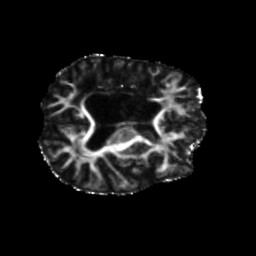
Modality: FA
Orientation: axial
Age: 31
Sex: female
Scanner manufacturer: siemens
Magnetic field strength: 3 T
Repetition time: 5.25 s
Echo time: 0.08 s